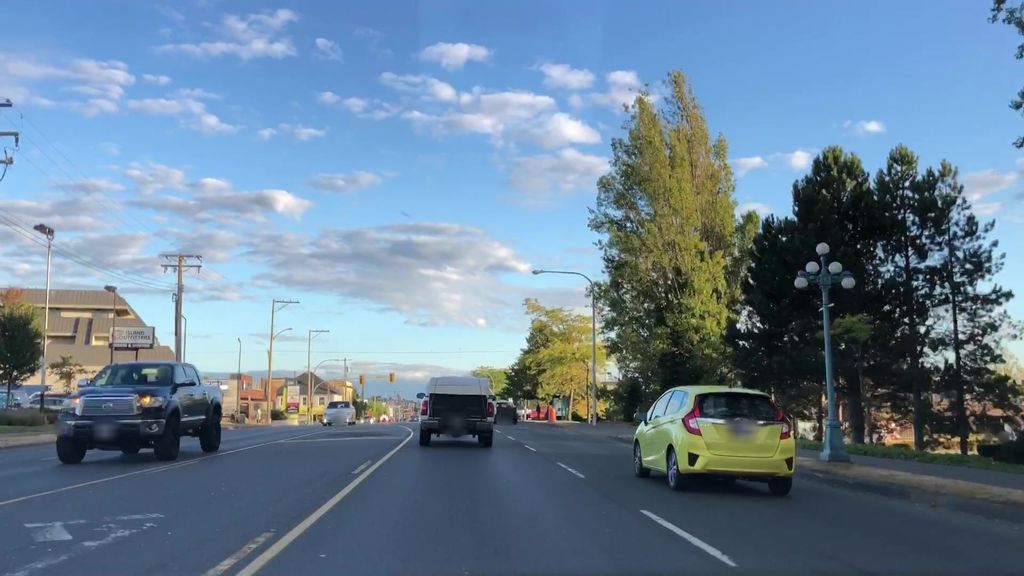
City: victoria